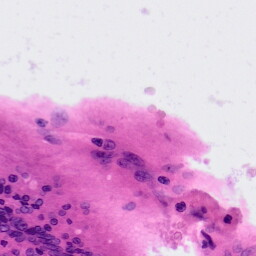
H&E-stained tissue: Colon